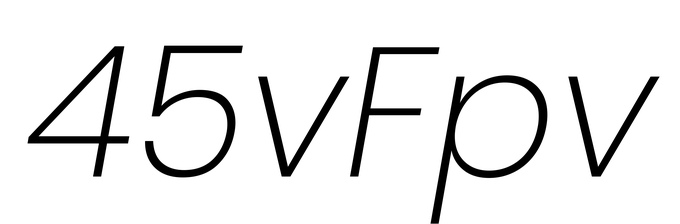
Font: Poppins-ExtraLightItalic